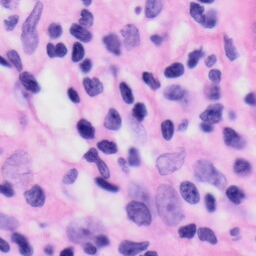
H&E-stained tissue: Skin